Chest X-ray:
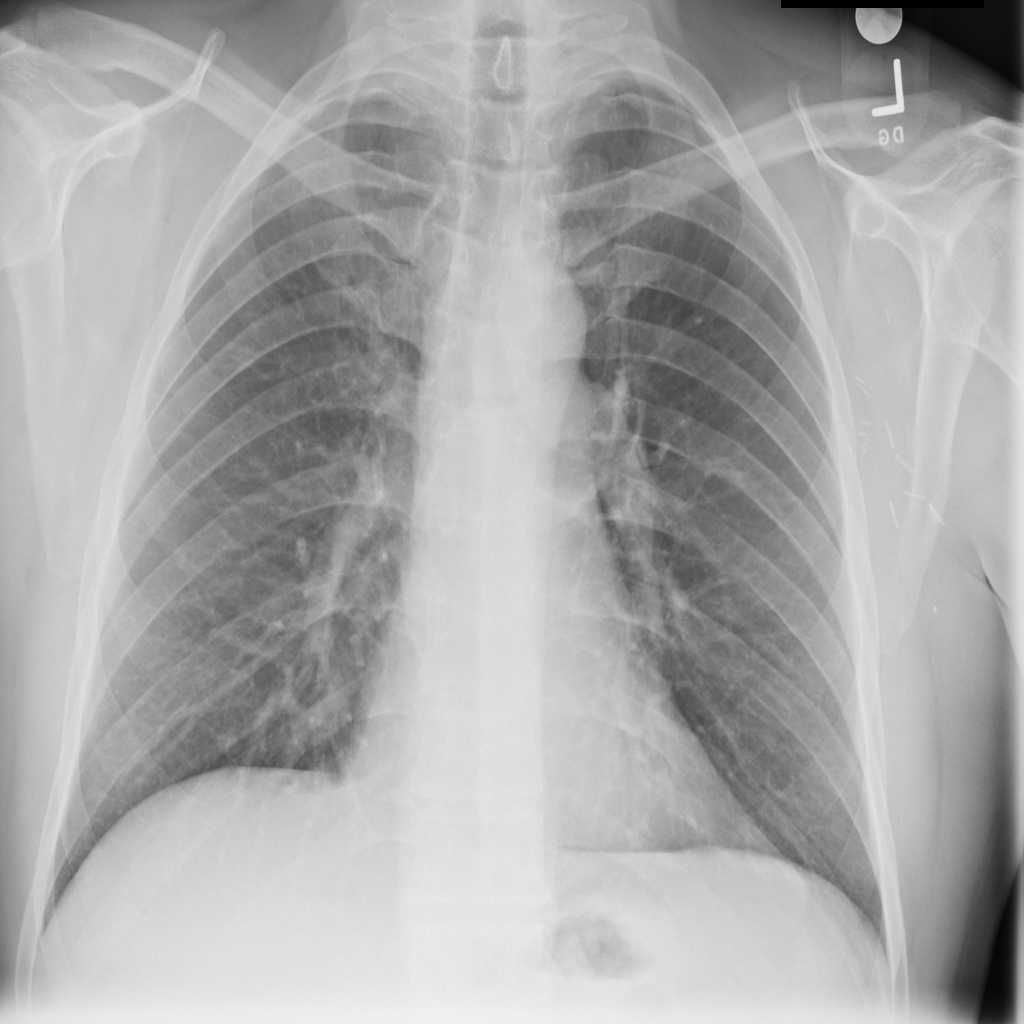
Findings: Calcification
No abnormal finding: no